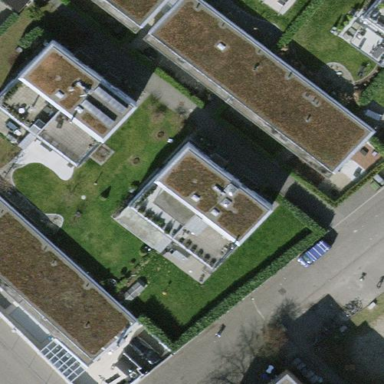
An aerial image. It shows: Terrace building.